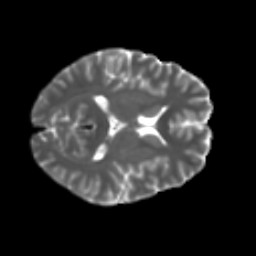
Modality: T2w
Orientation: axial
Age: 31
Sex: male
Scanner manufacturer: ge
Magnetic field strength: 3 T
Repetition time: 7.8 s
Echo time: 0.0606 s